Question: How to define that by default there should be shown the content of "submenu11" under ther "menu1"?
'''
<head>
<script src="http://code.jquery.com/jquery-latest.js"></script>
</head>
<body>
<ul id="css3menu1" class="menu">
<li class="topfirst"><a class="pressed" href="#menu1" style="height:40px;line-height:40px;"><span><img src="menu_files/css3menu1/db.png"/>MENU1</span></a>
<ul>
<li><a href="#submenu11">SUBMENU11</a></li>
<li><a href="#submenu12">SUBMENU12</a></li>
<li><a href="#submenu13">SUBMENU13</a></li>
<li><a href="#submenu14">SUBMENU14</a></li>
</ul></li>
<li class="menu"><a href="#menu2" style="height:40px;line-height:40px;"><img src="menu_files/css3menu1/schedule.png"/>MENU2</a></li>
<li class="menu"><a href="#menu3" style="height:40px;line-height:40px;"><img src="menu_files/css3menu1/analysis.png"/>MENU3</a></li>
<li class="toplast"><a href="#menu4" style="height:40px;line-height:40px;"><img src="menu_files/css3menu1/gps.png"/>MENU4</a></li>
</ul>
<div id='submenu11'>
<p> Content </p>
</div>
<div id='submenu12'>
<p> Content </p>
</div>
<div id='submenu13'>
<p> Content </p>
</div>
<div id='submenu14'>
<p> Content </p>
</div>
<script>
$('ul.menu').each(function() {
var $active, $content, $links = $(this).find('a');
$active = $links.first().addClass('active');
$content = $($active.attr('href'));
$links.not(':first').each(function() {
$($(this).attr('href')).hide();
});
$(this).on('click', 'a', function(e) {
$active.removeClass('active');
$content.hide();
$active = $(this);
$content = $($(this).attr('href'));
$active.addClass('active');
$content.show();
e.preventDefault();
});
});
</script>
</body>
'''
CSS stylesheet:
'''
html,body {
font: normal .8em/1.5em Arial, Helvetica, sans-serif;
background: #ffffff;
width: 100%;
margin: 0px auto;
}
p {
margin: 0 0 2em;
}
h1 {
margin: 0;
font:bold 12px Arial;
}
h2 {
margin:0;
color: #55aaff;
font:bold 12px Arial;
}
h3 {
margin:0;
font:normal 10px Arial;
}
h4 {
margin:0;
font:normal 12px Arial;
}
a {
color: #339;
text-decoration: none;
}
a:hover {
text-decoration: underline;
}
div#header {
padding:1em;
background:#00557f 100% 10px no-repeat;
border-bottom:6px double gray;
}
div#header p {
font:normal 10px Arial;
text-align:right;
color:#b7ddf2;
margin:0;
}
div.scrollbar {
height: 300px;
overflow: auto;
border: solid 1px #000;
padding: 5px;
}
div#content {
padding:1em 1em 5em; /* bottom padding for footer */
}
div#content p {
text-align:justify;
padding:0 1em;
}
div#footer {
position:absolute;
width:100%;
bottom:0; /* stick to bottom */
padding:1em;
background:#ddd 98% 10px no-repeat;
border-bottom:6px double gray;
}
div#footer p {
font-style:italic;
font-size:1.1em;
margin:0;
}
/* ----------- Menu ----------- */
ul#css3menu1,ul#css3menu1 ul{
margin:0;
list-style:none;
padding:0;
background-color:#dedede;
border-width:1px;
border-style:solid;
border-color:#b7ddf2;
-moz-border-radius:5px;
-webkit-border-radius:5px;
border-radius:5px;
}
ul#css3menu1 ul{
display:none;
position:absolute;
left:0;
top:100%;
-moz-box-shadow:3.5px 3.5px 5px #000000;
-webkit-box-shadow:3.5px 3.5px 5px #000000;
box-shadow:3.5px 3.5px 5px #000000;
background-color:#FFFFFF;border-radius:6px;
-moz-border-radius:6px;
-webkit-border-radius:6px;
border-color:#d4d4d4;
padding:0 10px 10px;
}
ul#css3menu1 li:hover>*{
display:block;
}
ul#css3menu1 li{
position:relative;
display:block;
white-space:nowrap;
font-size:0;
float:left;
}
ul#css3menu1 li:hover{
z-index:1;
}
ul#css3menu1{
font-size:0;
z-index:999;
position:relative;
display:inline-block;
zoom:1;
*display:inline;
}
ul#css3menu1>li{
margin:0;
}
* html ul#css3menu1 li a{
display:inline-block;
}
ul#css3menu1 a:active, ul#css3menu1 a:focus{
outline-style:none;
}
ul#css3menu1 a{
display:block;
vertical-align:middle;
text-align:left;
text-decoration:none;
font:bold 12px Arial;
color:#000000;
text-shadow:#FFF 0 0 1px;
cursor:pointer;
padding:10px;
background-color:#ebf4fb;
background-image:url("mainbk.png");
background-repeat:repeat;
background-position:0 0;
border-width:0 0 0 1px;
border-style:solid;
border-color:#C0C0C0;
}
ul#css3menu1 ul li{
float:none;
margin:10px 0 0;
}
ul#css3menu1 ul a{
text-align:left;
padding:4px;
background-color:#FFFFFF;
background-image:none;
border-width:0;
border-radius:0px;
-moz-border-radius:0px;
-webkit-border-radius:0px;
font:11px Arial;
color:#000;
text-decoration:none;
}
ul#css3menu1 li:hover>a,ul#css3menu1 a.pressed{
background-color:#b7ddf2;
border-color:#C0C0C0;
border-style:solid;
color:#000000;
text-decoration:none;
text-shadow:#FFF 0 0 1px;
background-position:0 100px;
}
ul#css3menu1 img{
border:none;
vertical-align:middle;
margin-right:10px;
}
ul#css3menu1 img.over{
display:none;
}
ul#css3menu1 li:hover > a img.def{
display:none;
}
ul#css3menu1 li:hover > a img.over{
display:inline;
}
ul#css3menu1 li a.pressed img.over{
display:inline;
}
ul#css3menu1 li a.pressed img.def{
display:none;
}
ul#css3menu1 span{
display:block;
overflow:visible;
background-position:right center;
background-repeat:no-repeat;
padding-right:0px;
}
ul#css3menu1 li:hover>a,ul#css3menu1 li>a.pressed{
background-color:#b7ddf2;
background-position:0 100px;
border-style:solid;
border-color:#C0C0C0;
color:#000000;
text-decoration:none;
text-shadow:#FFF 0 0 1px;
}
ul#css3menu1 ul li:hover>a,ul#css3menu1 ul li>a.pressed{
background-color:#FFFFFF;
background-image:none;
color:#868686;
text-decoration:none;
}
ul#css3menu1 li.topfirst>a{
border-radius:5px 0 0 5px;
-moz-border-radius:5px 0 0 5px;
-webkit-border-radius:5px;
-webkit-border-top-right-radius:0;
-webkit-border-bottom-right-radius:0;
}
ul#css3menu1 li.toplast>a{
border-radius:0 5px 5px 0;
-moz-border-radius:0 5px 5px 0;
-webkit-border-radius:0;
-webkit-border-top-right-radius:5px;
-webkit-border-bottom-right-radius:5px;
}
/* --------- End of Menu --------- */
'''
EDIT1: I included the script and stylesheet.
EDIT2: Please look at the picture. It should clarify the issue.
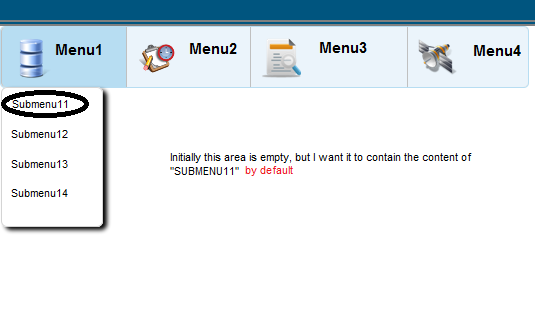
Answer: The problem is in this line:
'''
$active = $links.first().addClass('active');
'''
It takes the first link in your menu and makes it active. Your first '<a>' tag in the ul with class menu is not the first menu item, but:
'''
<a class="pressed" href="#menu1" style="height:40px;line-height:40px;"><span><img src="menu_files/css3menu1/db.png"/>MENU1</span></a>
'''
So you need to make sure you target the first menu item. You can for example assign an id to it:
'''
<li><a href="#submenu11" id="submenu-default">SUBMENU11</a></li>
'''
and then you have to rewrite that line of javascript to:
'''
$active = $('#submenu-default').addClass('active');
'''
That should do the trick. Obviously you can use any other way to locate that link.
EDIT: Maybe even better solution would be to rewrite your html as follows:
'''
<ul id="css3menu1">
<li class="topfirst"><a class="pressed" href="#menu1" style="height:40px;line-height:40px;"><span><img src="menu_files/css3menu1/db.png"/>MENU1</span></a>
<ul class="menu">
<li><a href="#submenu11">SUBMENU11</a></li>
<li><a href="#submenu12">SUBMENU12</a></li>
<li><a href="#submenu13">SUBMENU13</a></li>
<li><a href="#submenu14">SUBMENU14</a></li>
</ul></li>
<li class="menu"><a href="#menu2" style="height:40px;line-height:40px;"><img src="menu_files/css3menu1/schedule.png"/>MENU2</a></li>
<li class="menu"><a href="#menu3" style="height:40px;line-height:40px;"><img src="menu_files/css3menu1/analysis.png"/>MENU3</a></li>
<li class="toplast"><a href="#menu4" style="height:40px;line-height:40px;"><img src="menu_files/css3menu1/gps.png"/>MENU4</a></li>
</ul>
'''
This way you don't have to change the javascript, as the first link in the menu now indeed is the first item of the menu. I leave it for you to find out what works best for you.